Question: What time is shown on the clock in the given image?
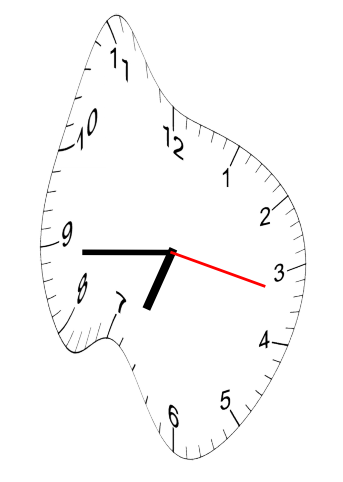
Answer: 06:44:17